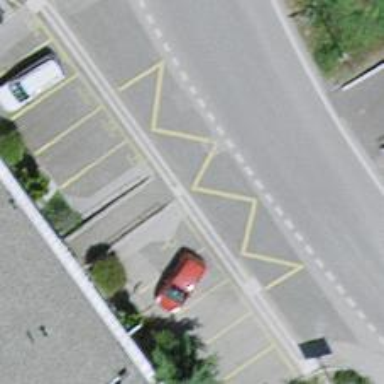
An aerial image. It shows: Bus stop with platform for public transport.